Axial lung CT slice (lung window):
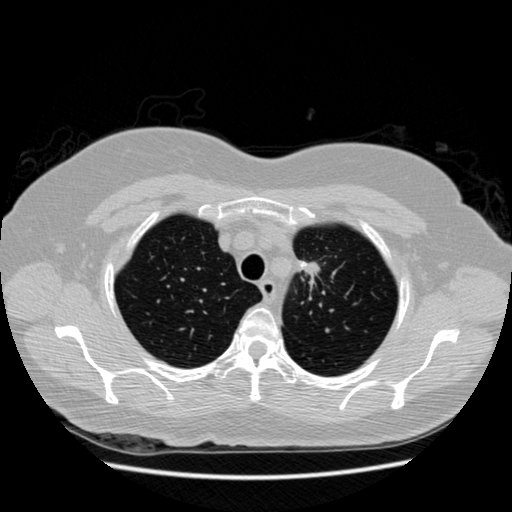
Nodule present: yes
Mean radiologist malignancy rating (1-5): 4